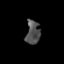
Tissue: prostate
Cell type: Fibroblasts
Senescence score: 0.7176
Nuclear area (px): 320
Mean DAPI intensity: 82.034